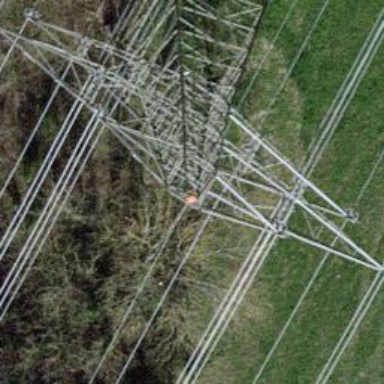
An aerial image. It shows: Towering power structure.